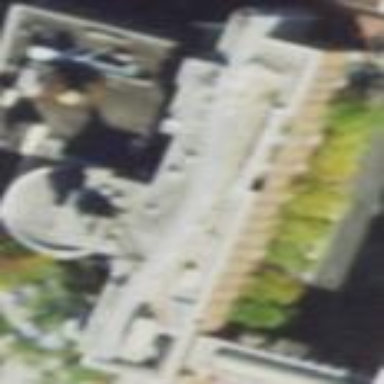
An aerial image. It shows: Hospital building.